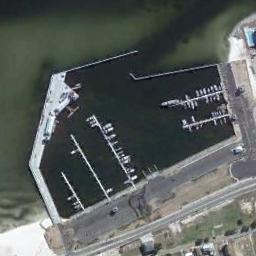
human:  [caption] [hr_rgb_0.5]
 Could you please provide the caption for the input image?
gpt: There are some ships moored on the sea next to the harbor next to the road, And there are many empty spaces .

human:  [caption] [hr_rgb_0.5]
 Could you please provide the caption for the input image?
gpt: Many ships are in the harbor .

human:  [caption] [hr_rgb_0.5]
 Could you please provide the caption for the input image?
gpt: There are different Numbers of ships on either side of the harbor .

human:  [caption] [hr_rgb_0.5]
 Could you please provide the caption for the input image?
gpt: The harbor with lots of neatly docked boats is surrounded by some open areas .

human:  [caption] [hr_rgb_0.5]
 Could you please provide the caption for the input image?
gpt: There are some buildings beside the harbor with some ships .